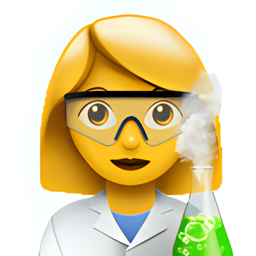
Name: female scientist
Emoji: 👩‍🔬
Group: People & Body
Sub-group: person-role